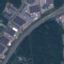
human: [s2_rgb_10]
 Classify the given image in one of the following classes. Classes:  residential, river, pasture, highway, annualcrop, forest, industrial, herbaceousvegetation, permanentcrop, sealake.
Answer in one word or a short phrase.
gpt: Highway